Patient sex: M
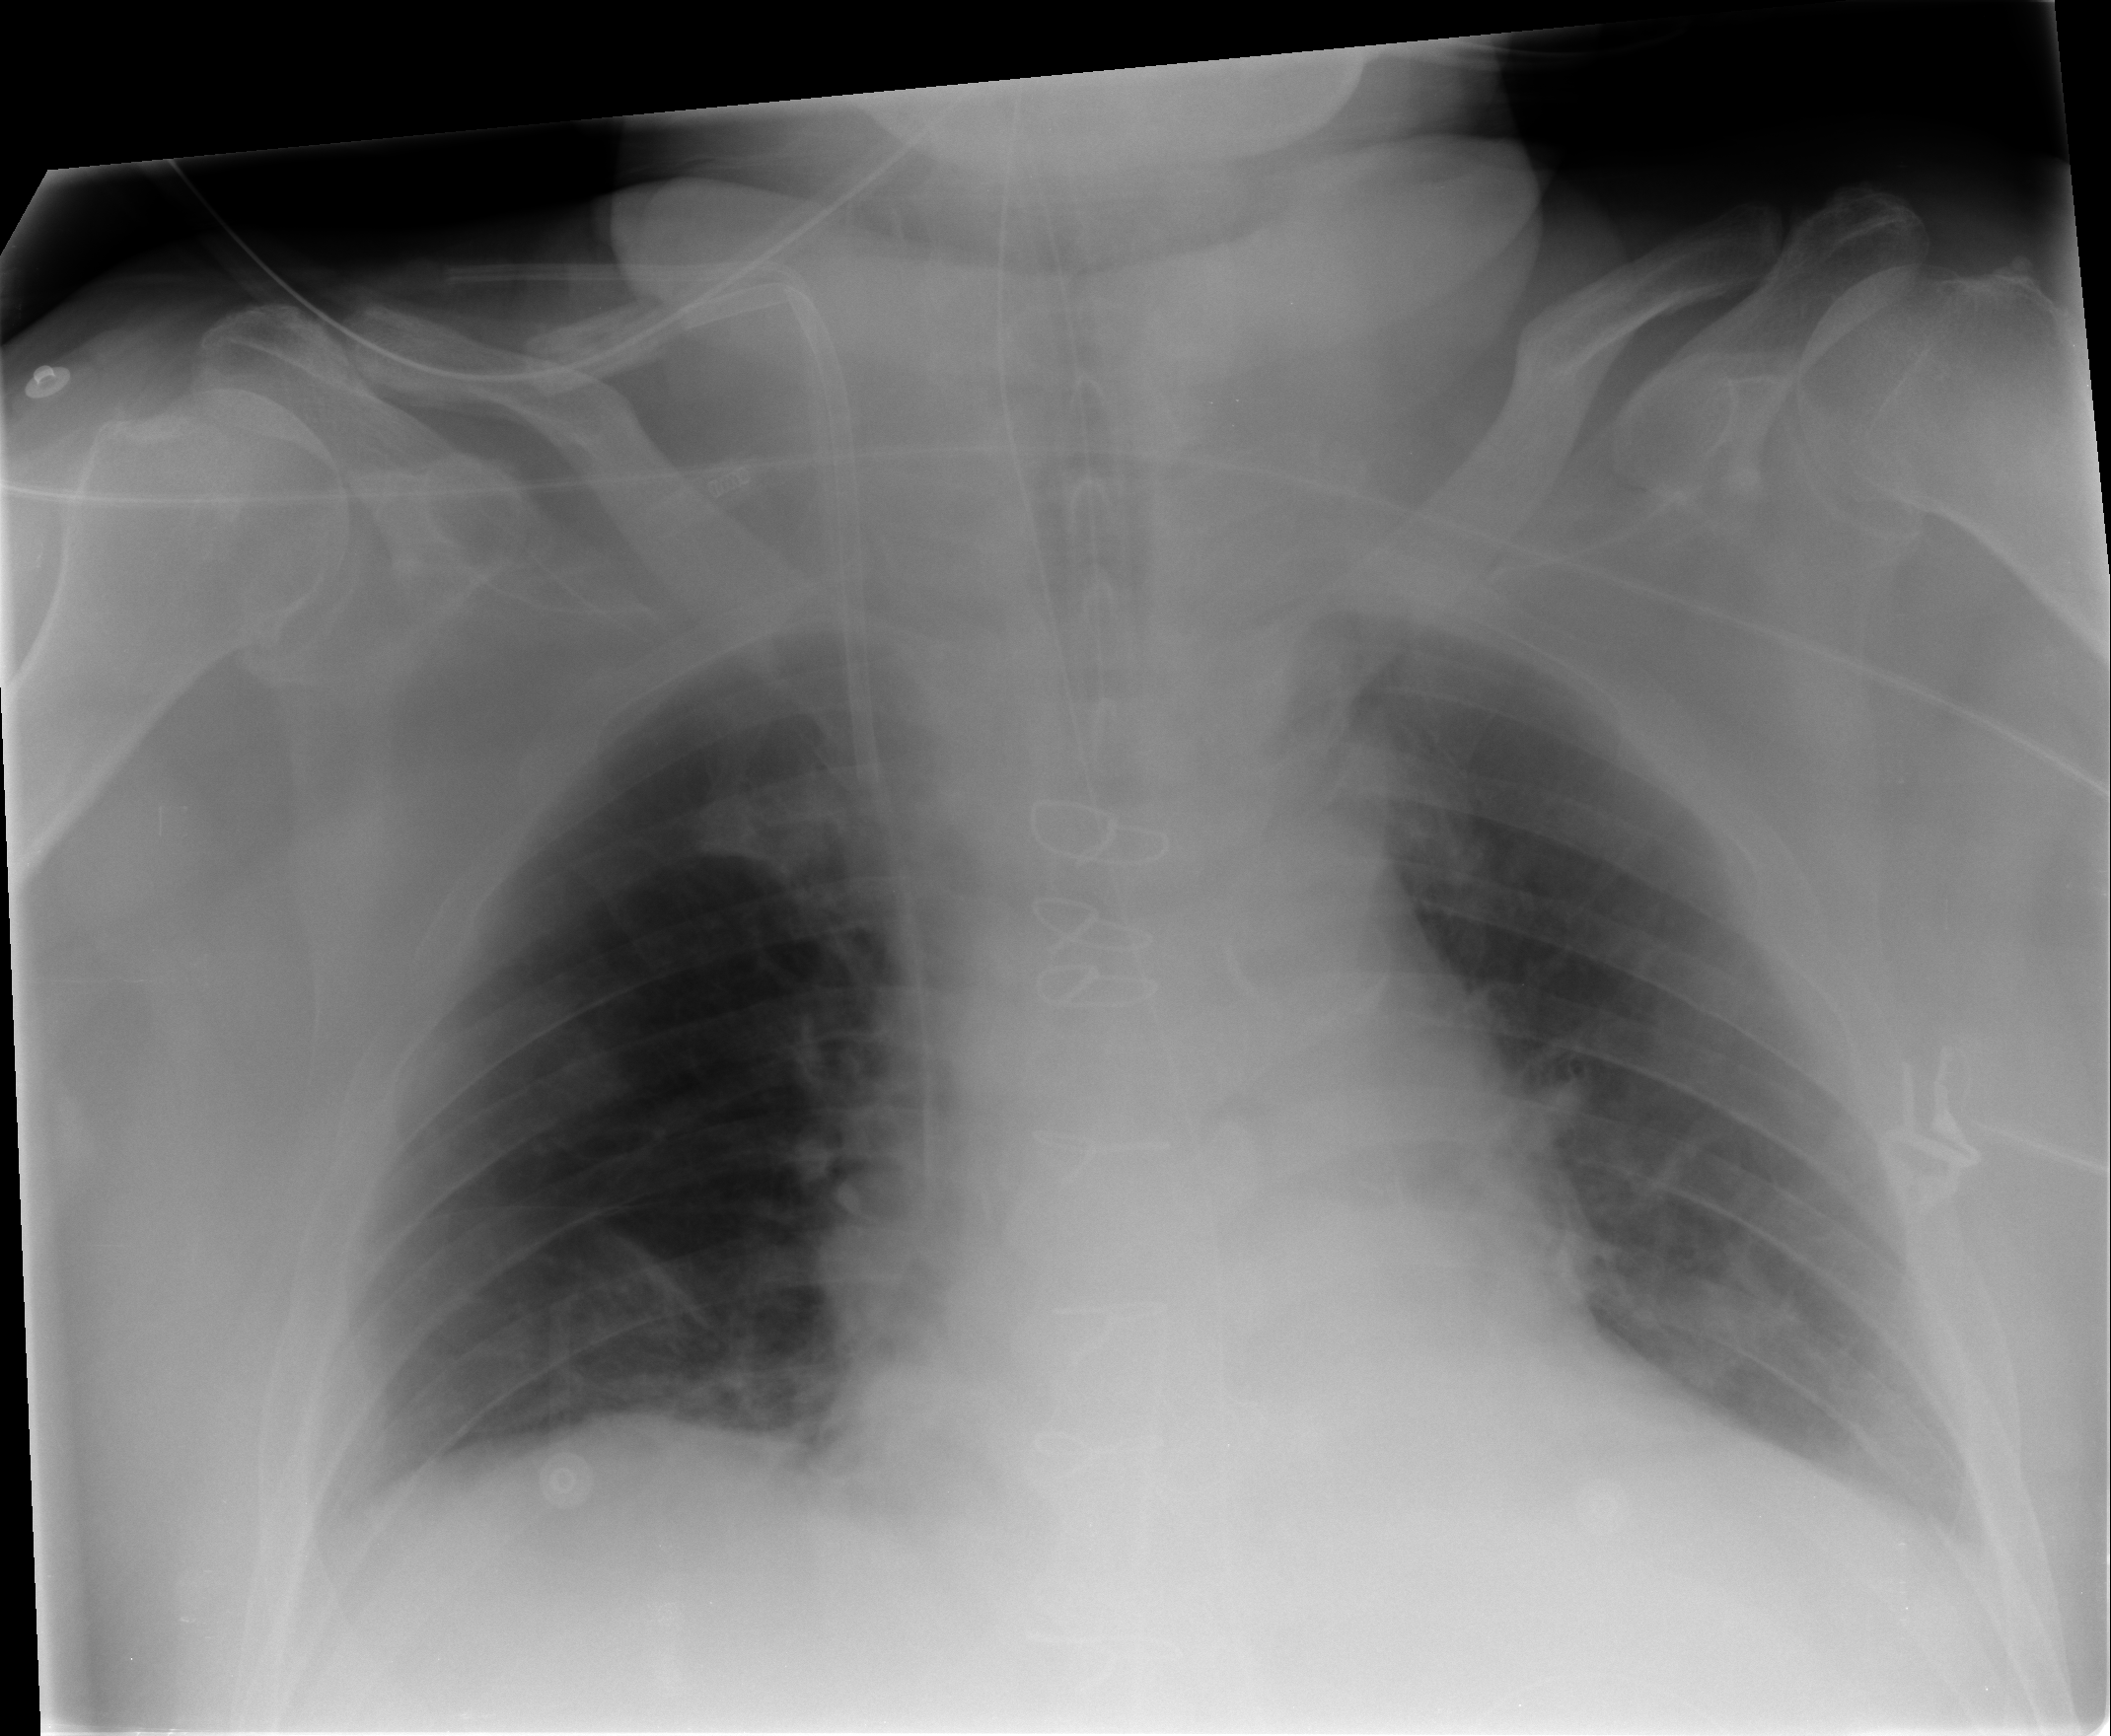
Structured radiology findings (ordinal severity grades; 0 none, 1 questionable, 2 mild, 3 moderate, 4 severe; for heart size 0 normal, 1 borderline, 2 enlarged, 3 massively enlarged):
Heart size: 2
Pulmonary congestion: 0
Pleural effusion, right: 0
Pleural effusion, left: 2
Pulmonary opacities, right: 0
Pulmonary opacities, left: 0
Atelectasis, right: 1
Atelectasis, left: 2